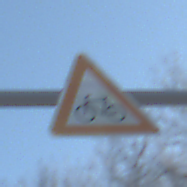
Verkehrszeichen: RadverkehrRechts
Umgebung: Outdoor, Nature
Tageszeit: MorningAfternoon
Wetter: Clear
Licht: Natural
Jahreszeit: Winter
Kontrast: HighContrast